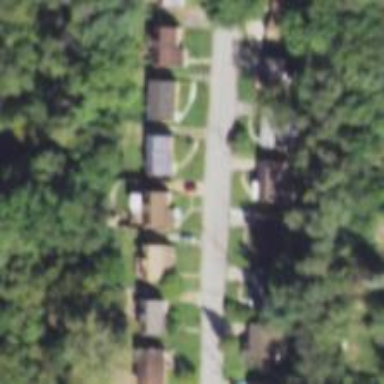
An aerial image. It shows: Driveway.